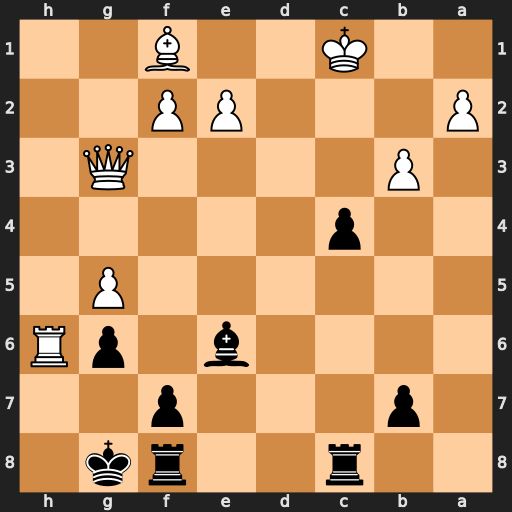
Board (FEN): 2r2rk1/1p3p2/4b1pR/6P1/2p5/1P4Q1/P3PP2/2K2B2
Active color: b
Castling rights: -
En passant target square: -
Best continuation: cxb3+ Kb2 Rc2+ Kb1 bxa2+ Kxc2 a1=Q Qc3 Bf5+ e4 Bxe4+